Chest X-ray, PA view. Patient: 43 years old, sex F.
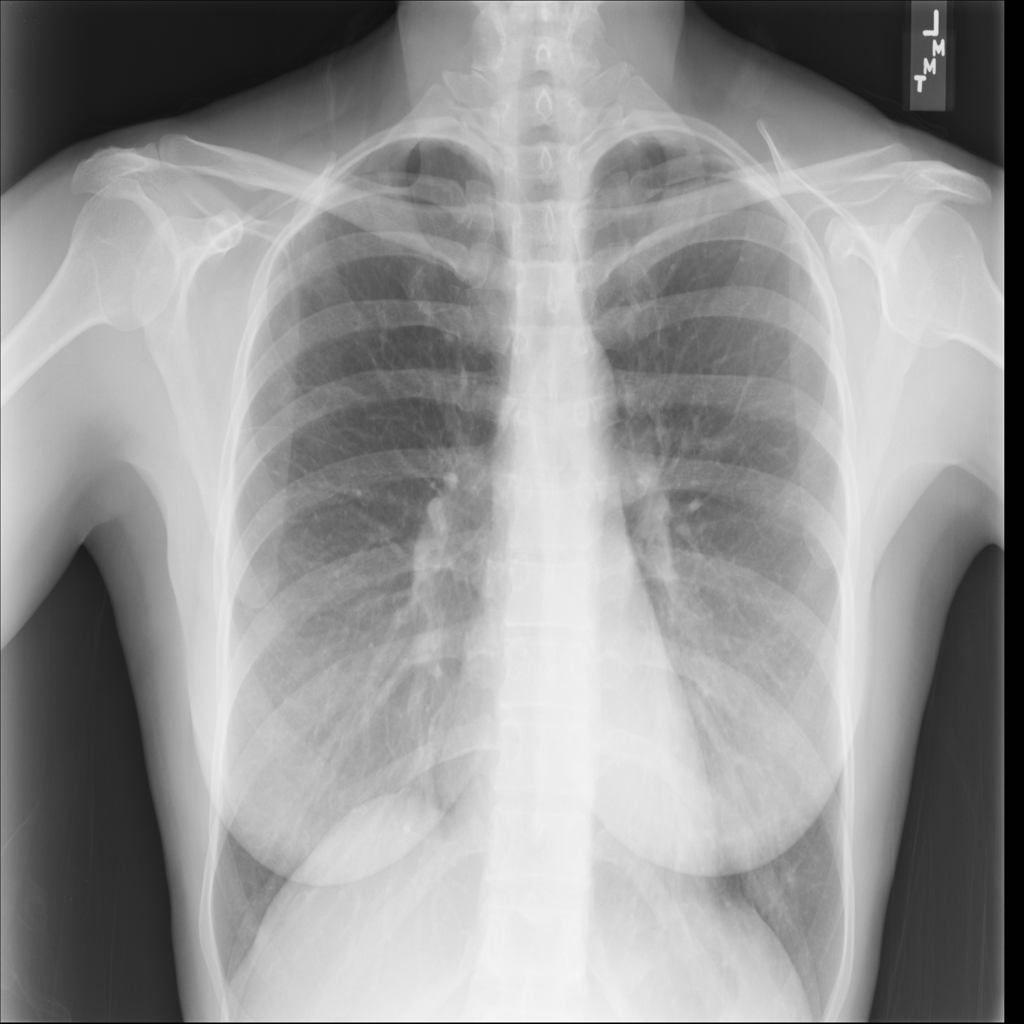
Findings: No Finding